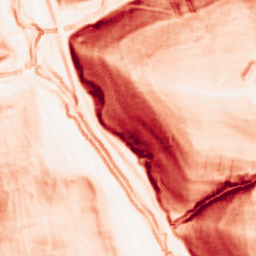
Category: morphological
Decomposition family: morphological_square
Decomposition parameters: operation: gradient
size: 5
Upsampling method: quadratic
Upsampling parameters: scale: 2
Upsampling scale: 2